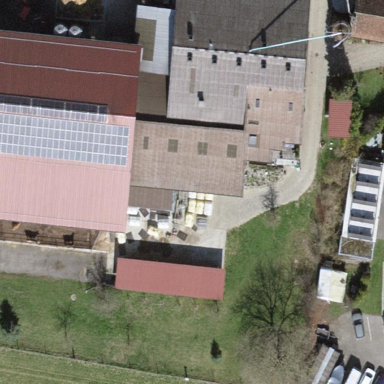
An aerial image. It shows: Farm auxiliary building with gabled roof.